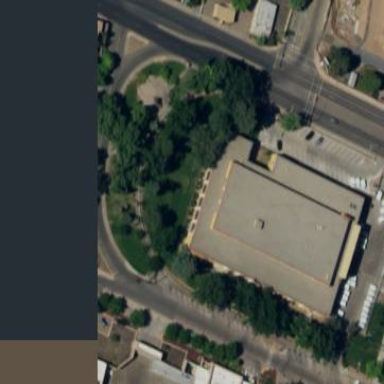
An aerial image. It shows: Part of building is shown in the image.